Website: walmart
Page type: account-dashboard
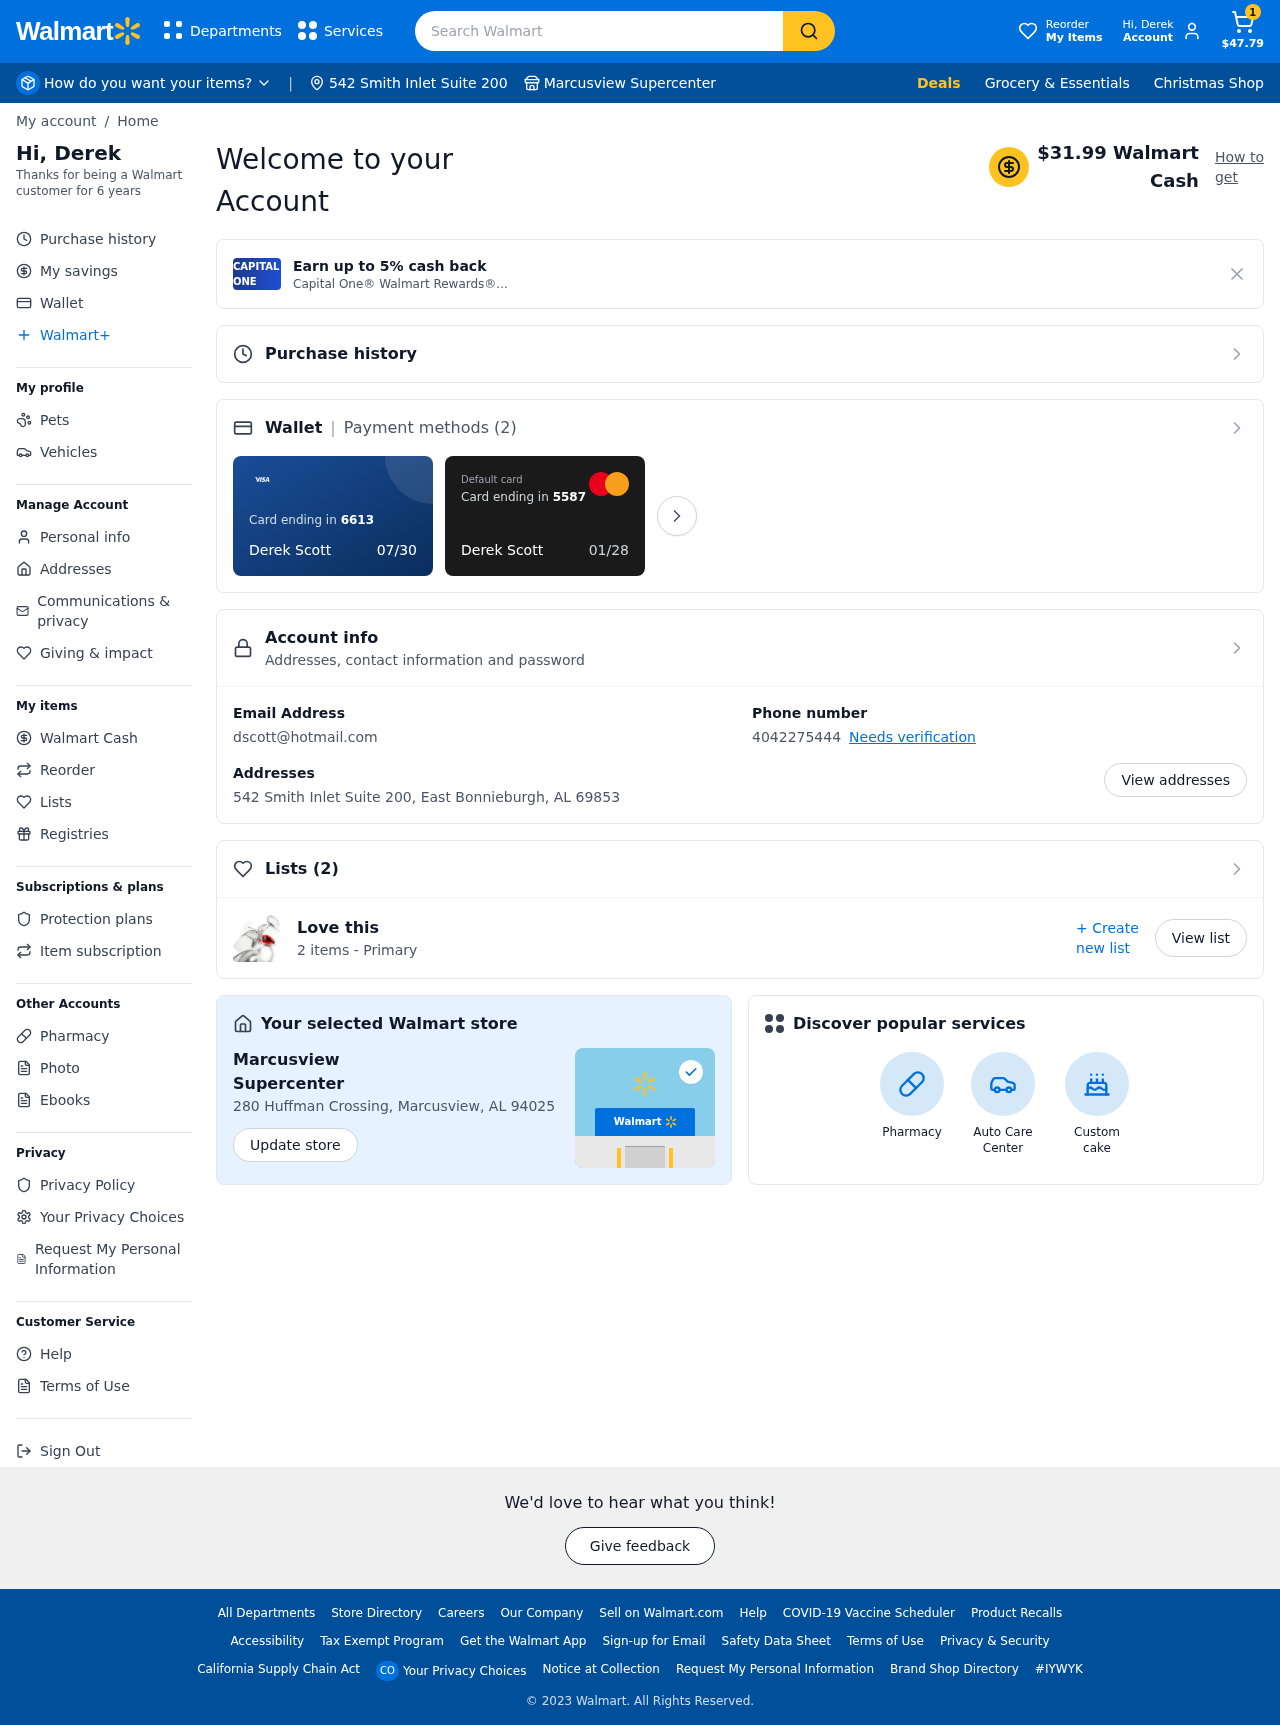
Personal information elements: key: PII_CARD_EXPIRY
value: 07/30
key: PII_CARD_LAST4
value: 6613
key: PII_EMAIL
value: dscott@hotmail.com
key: PII_FIRSTNAME
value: Derek
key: PII_FULLNAME
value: Derek Scott
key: PII_LOCATION1_CITY
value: Marcusview Supercenter
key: PII_LOCATION1_CITY
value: Marcusview
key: PII_LOCATION1_CITY_STATE_ZIP
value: Marcusview, AL 94025
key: PII_LOCATION1_STREET
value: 280 Huffman Crossing
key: PII_PHONE
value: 4042275444
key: PII_STREET
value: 542 Smith Inlet Suite 200
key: PII_FIRSTNAME2
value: Derek
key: PII_FIRSTNAME3
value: Derek
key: PII_FIRSTNAME_DERIVED
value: Derek
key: PII_WALMART_CASH
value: $31.99
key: PII_CARD_LAST42
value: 5587
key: PII_LASTNAME
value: Scott
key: PII_FULLNAME2
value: Derek Scott
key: PII_FULLNAME3
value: Derek Scott
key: PII_LASTNAME2
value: Scott
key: PII_LASTNAME3
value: Scott
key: PII_LASTNAME_DERIVED
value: Scott
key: PII_FULLNAME_DERIVED
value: Derek Scott
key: PII_NAME_FULL_DERIVED
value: Derek Scott
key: PII_CARD_EXPIRY2
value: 01/28
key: PII_CITY_STATE_ZIP
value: East Bonnieburgh, AL 69853
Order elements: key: ORDER_NUM_ITEMS
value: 1
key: ORDER_SUBTOTAL
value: $47.79
Search elements: key: HEADER_SEARCH
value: Search Walmart